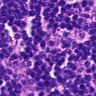
Metastatic tissue present: no